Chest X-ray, AP view. Patient: 9 years old, sex M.
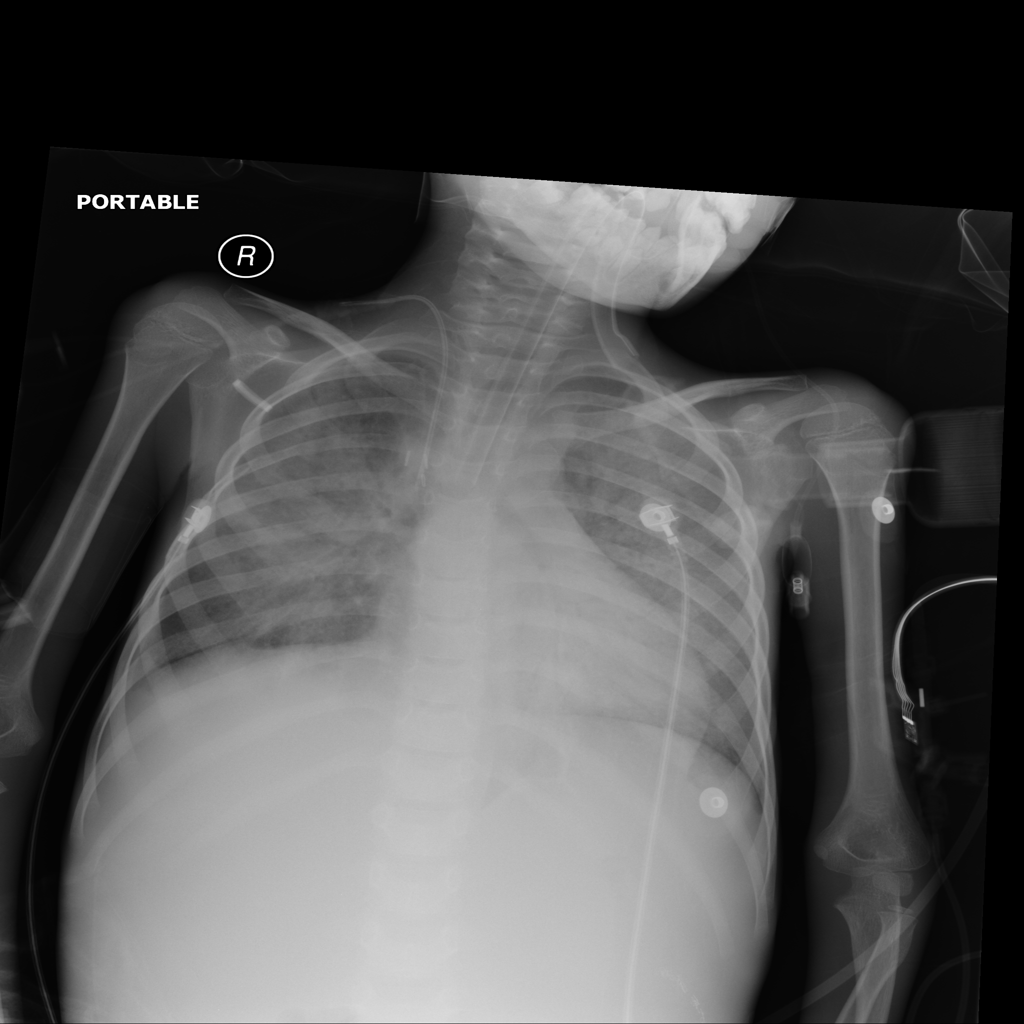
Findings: Infiltration